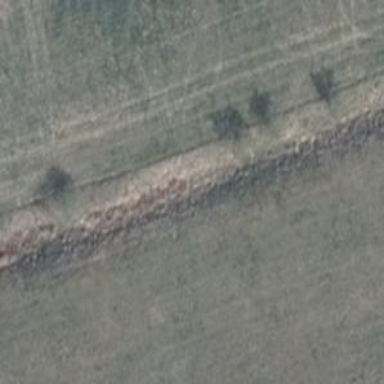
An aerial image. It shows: Row of broadleaved trees.